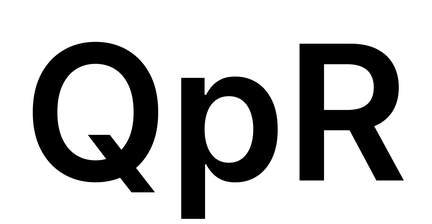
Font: Inter_SemiBold